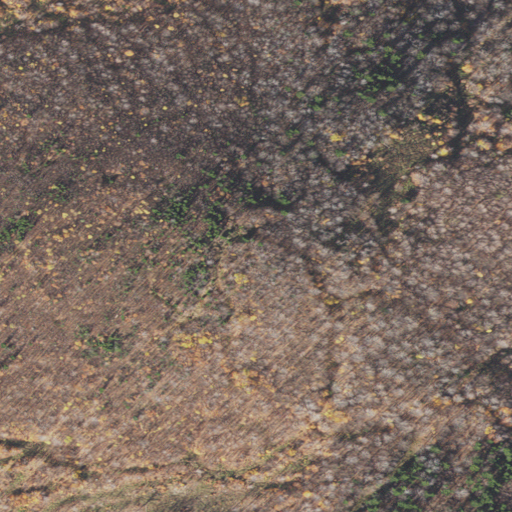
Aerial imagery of mountain in New Hampshire named Cow Mountain containing mixed forest, deciduous forest, and shrub